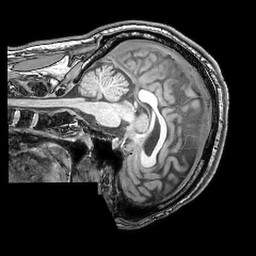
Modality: T1w
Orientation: sagittal
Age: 46
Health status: ill
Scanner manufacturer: philips
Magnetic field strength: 3 T
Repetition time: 0.007 s
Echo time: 0.003501 s